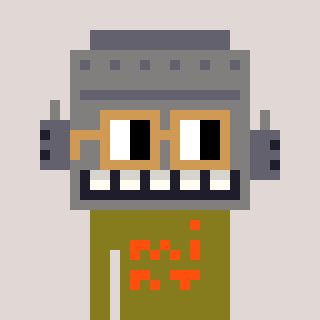
a pixel art character with square brown glasses, a robot-shaped head and a gunk-colored body on a warm background